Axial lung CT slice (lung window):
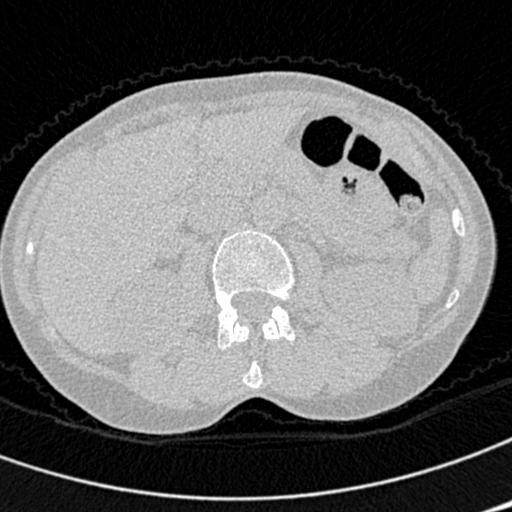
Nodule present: no